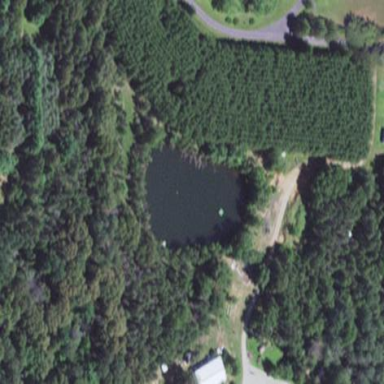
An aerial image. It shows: Pond surrounded by natural water.